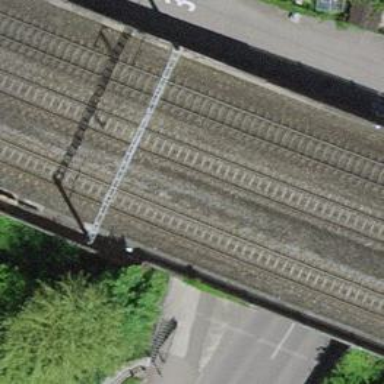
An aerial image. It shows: Single-track railway bridge with electrified contact line.